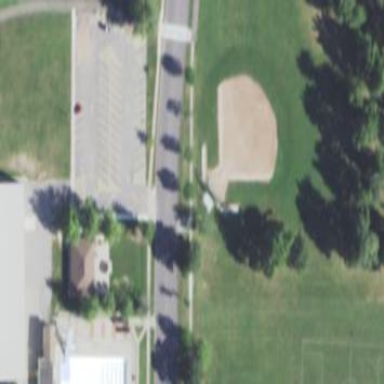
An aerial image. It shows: Baseball pitch for leisure land activities.